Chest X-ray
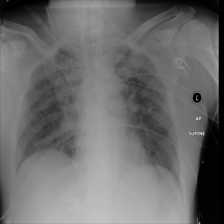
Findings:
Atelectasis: negative
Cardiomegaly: negative
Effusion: negative
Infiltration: negative
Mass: negative
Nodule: negative
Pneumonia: negative
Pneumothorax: negative
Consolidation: negative
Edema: negative
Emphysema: negative
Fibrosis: negative
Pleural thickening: negative
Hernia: negative